Interaction volume radius: 10 \u00c5
Interaction volume height: 15 \u00c5
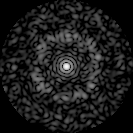
Disorder parameter: 0.799